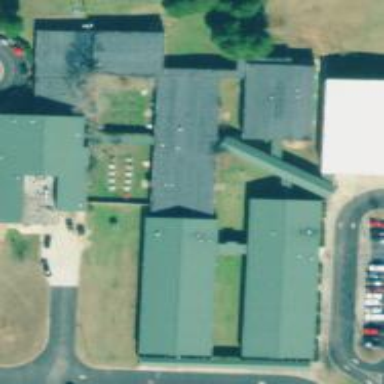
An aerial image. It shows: School.